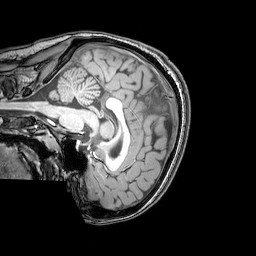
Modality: T1w
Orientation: sagittal
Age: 21
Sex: female
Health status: healthy
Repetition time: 0.081 s
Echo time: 0.037 s